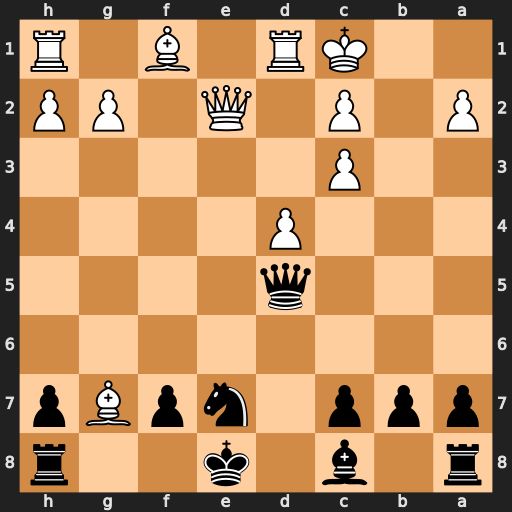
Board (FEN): r1b1k2r/ppp1npBp/8/3q4/3P4/2P5/P1P1Q1PP/2KR1B1R
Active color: b
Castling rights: kq
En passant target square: -
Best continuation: Qg5+ Kb2 Qxg7